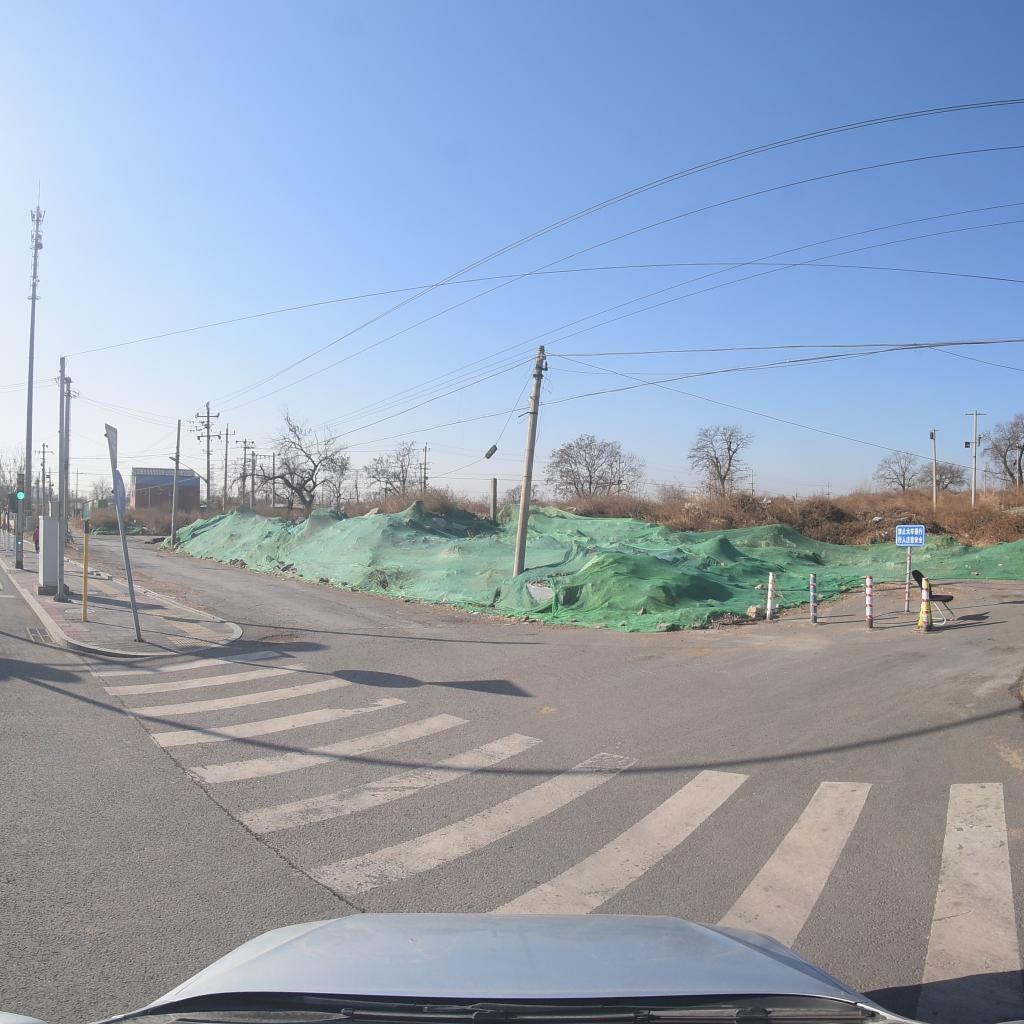
Region: Fengtai
Road damage annotations: longitudinal crack